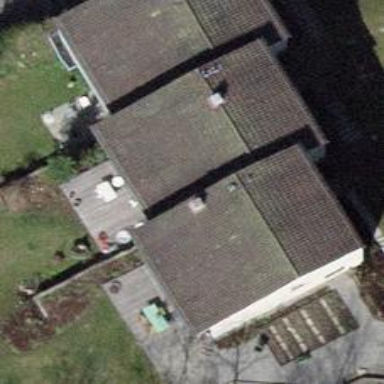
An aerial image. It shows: Residential building with terrace.